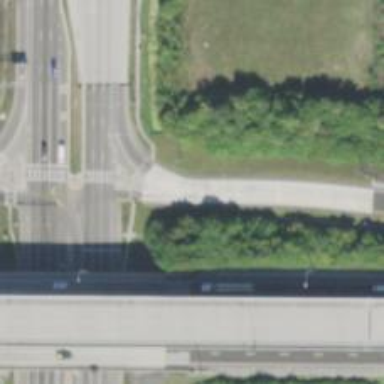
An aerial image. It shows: Diamond junction with asphalt motorway link.